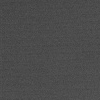
Atmospheric dust classification: dusty